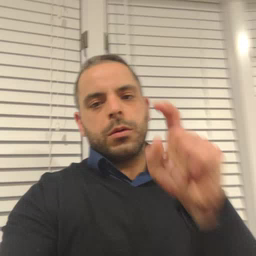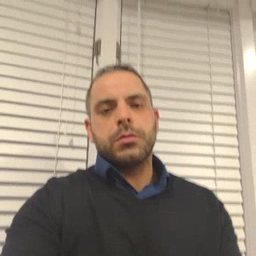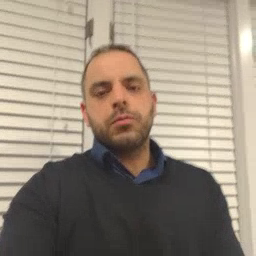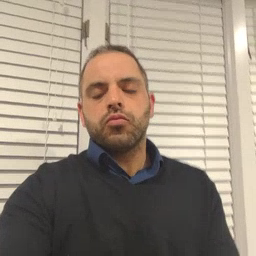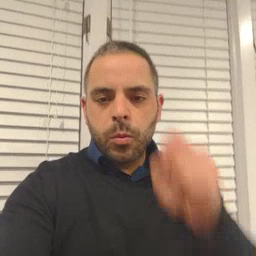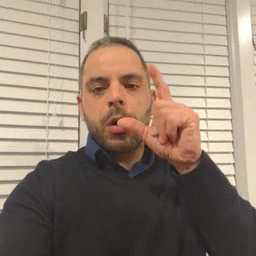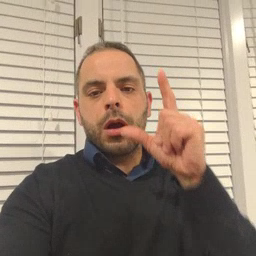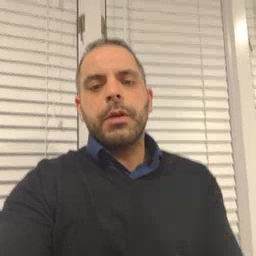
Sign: wake